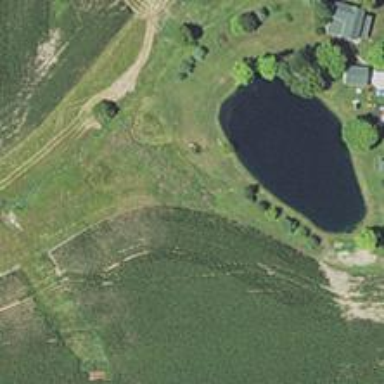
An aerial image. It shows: Pond with natural water.